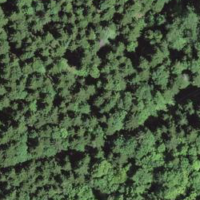
EUNIS habitat code: 44
Species observed at this site:
Cardamine heptaphylla